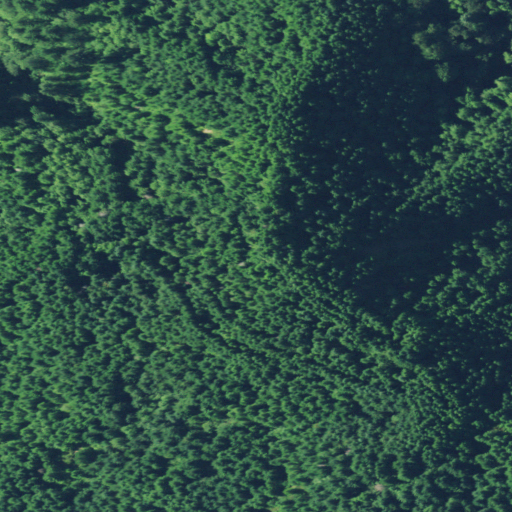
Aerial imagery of mountain in Oregon named The Island containing evergreen forest, mixed forest, and deciduous forest